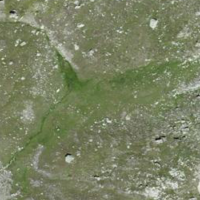
EUNIS habitat code: 31
Species observed at this site:
Jacobaea incana